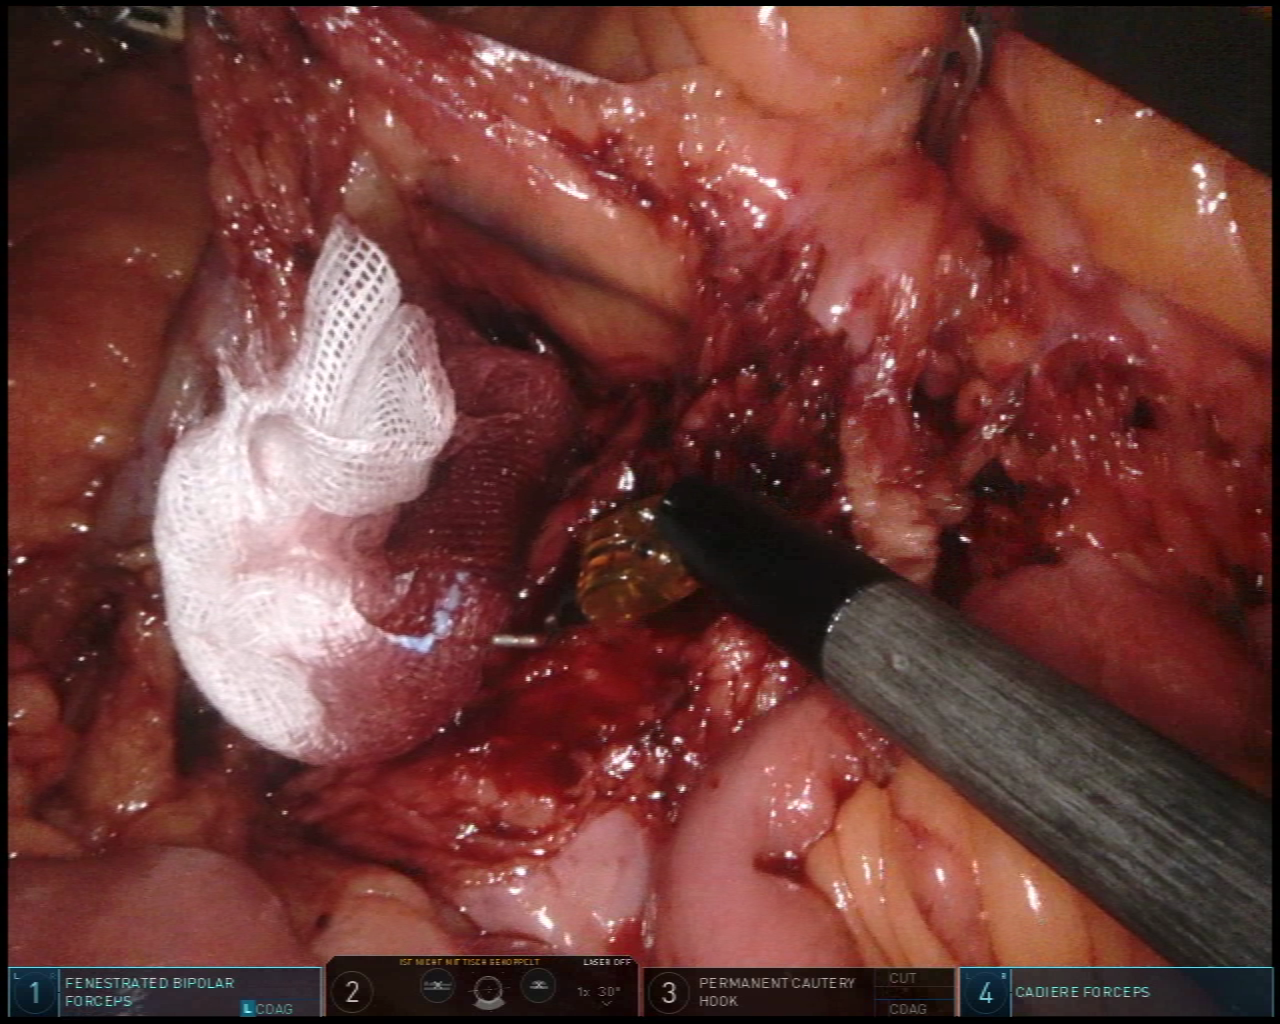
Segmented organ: intestinal_veins
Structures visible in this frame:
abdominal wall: no
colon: no
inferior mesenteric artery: no
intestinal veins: yes
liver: no
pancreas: no
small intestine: yes
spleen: no
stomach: no
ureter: no
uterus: no
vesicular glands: no